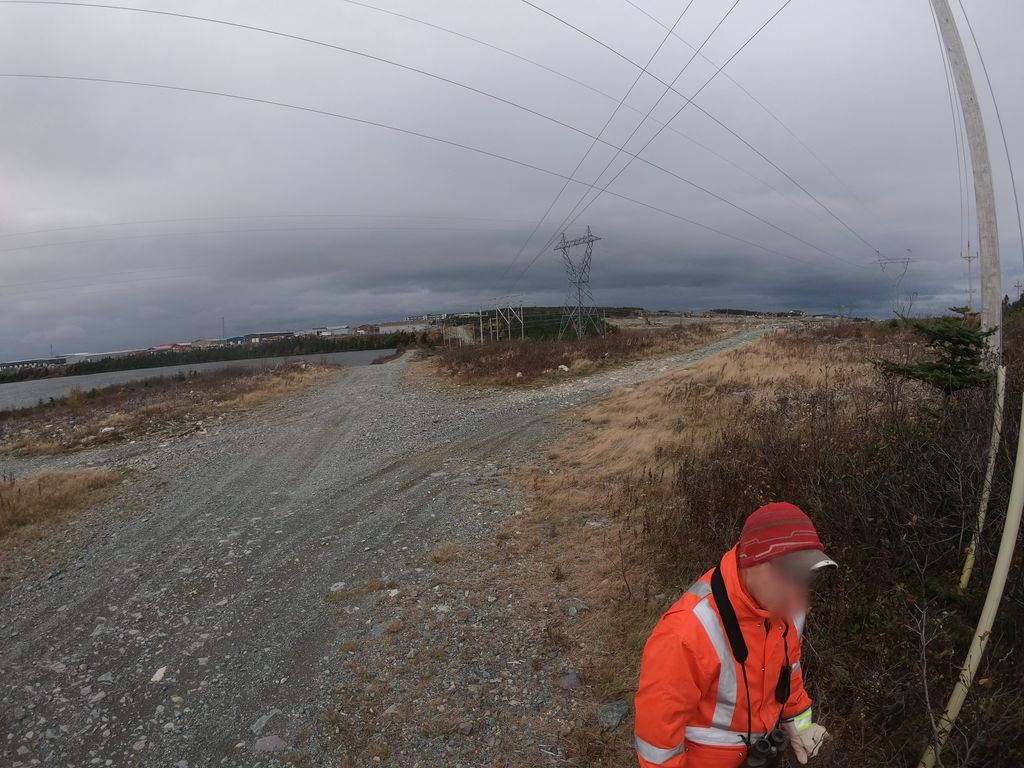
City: st_johns